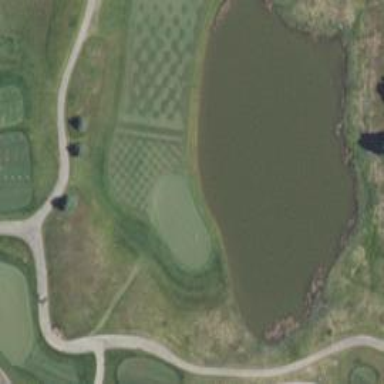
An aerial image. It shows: Water hazard on golf course.